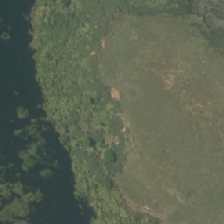
Land cover: high_producing_grassland